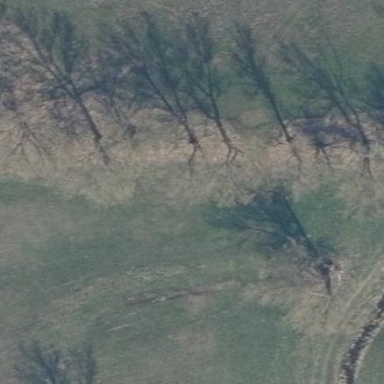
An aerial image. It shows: Serene woodland landscape.